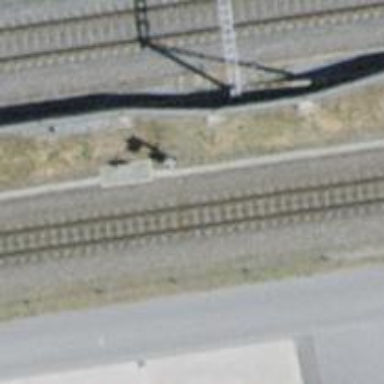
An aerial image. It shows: Railway signal.